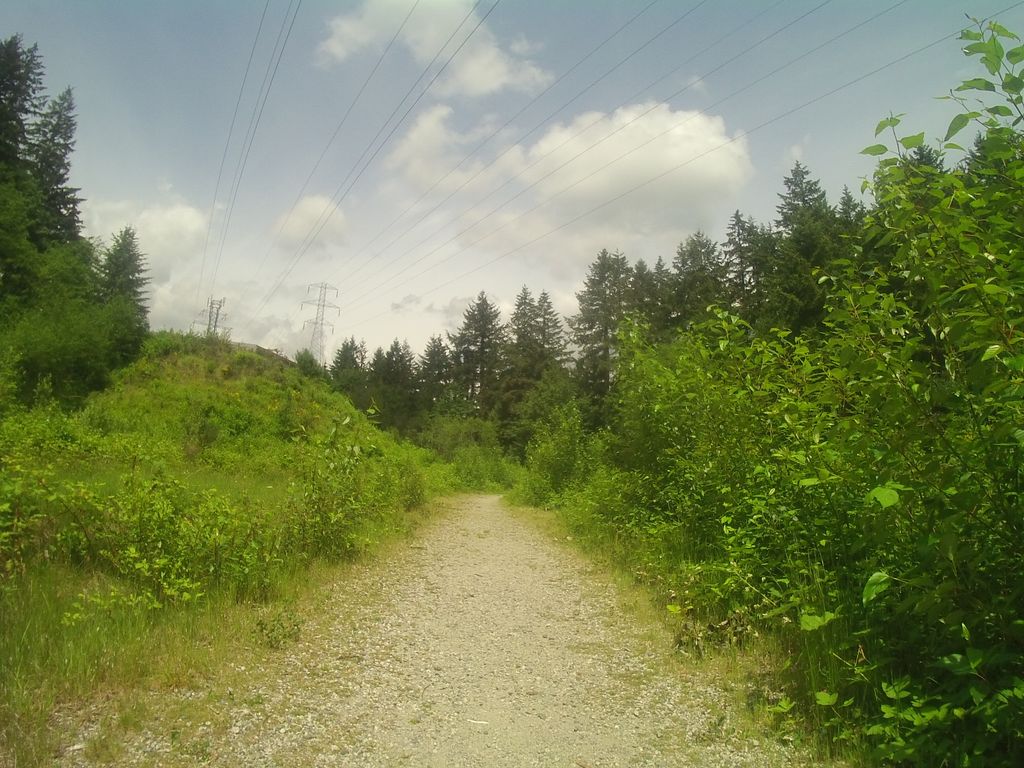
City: vancouver